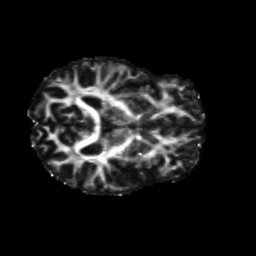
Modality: FA
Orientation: axial
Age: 36
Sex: male
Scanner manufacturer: siemens
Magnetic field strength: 3 T
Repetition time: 8.6 s
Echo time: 0.095 s